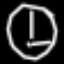
Label: clock